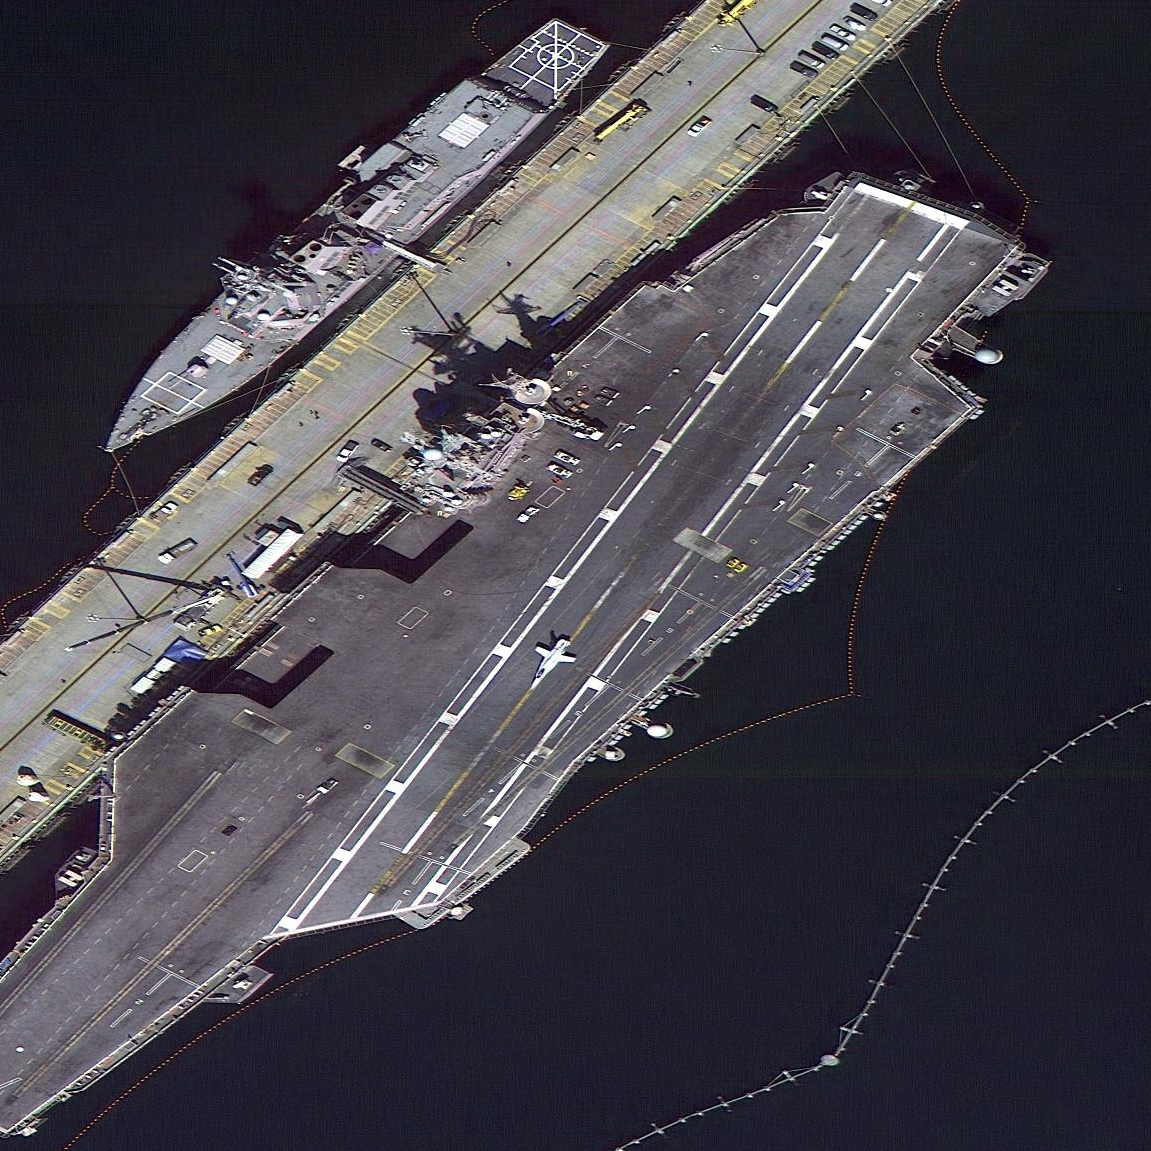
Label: aircraft_carrier